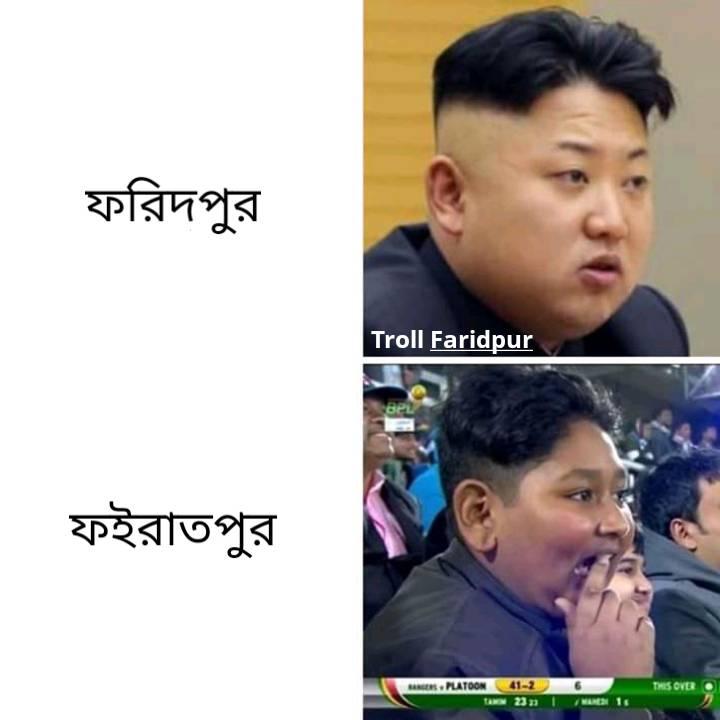
Caption: ফরিদপুর    ফইরাতপুর
Label: non-hate